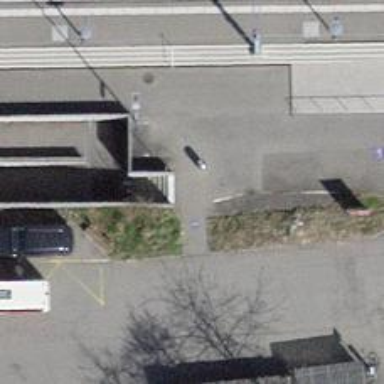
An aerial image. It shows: Set of steps on the road.